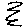
Label: zigzag